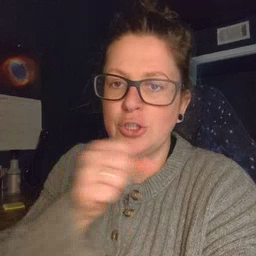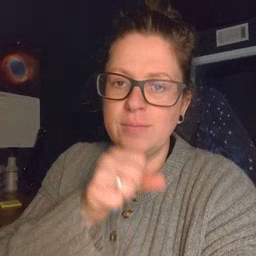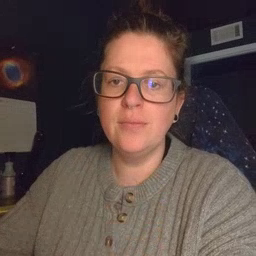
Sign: icecream